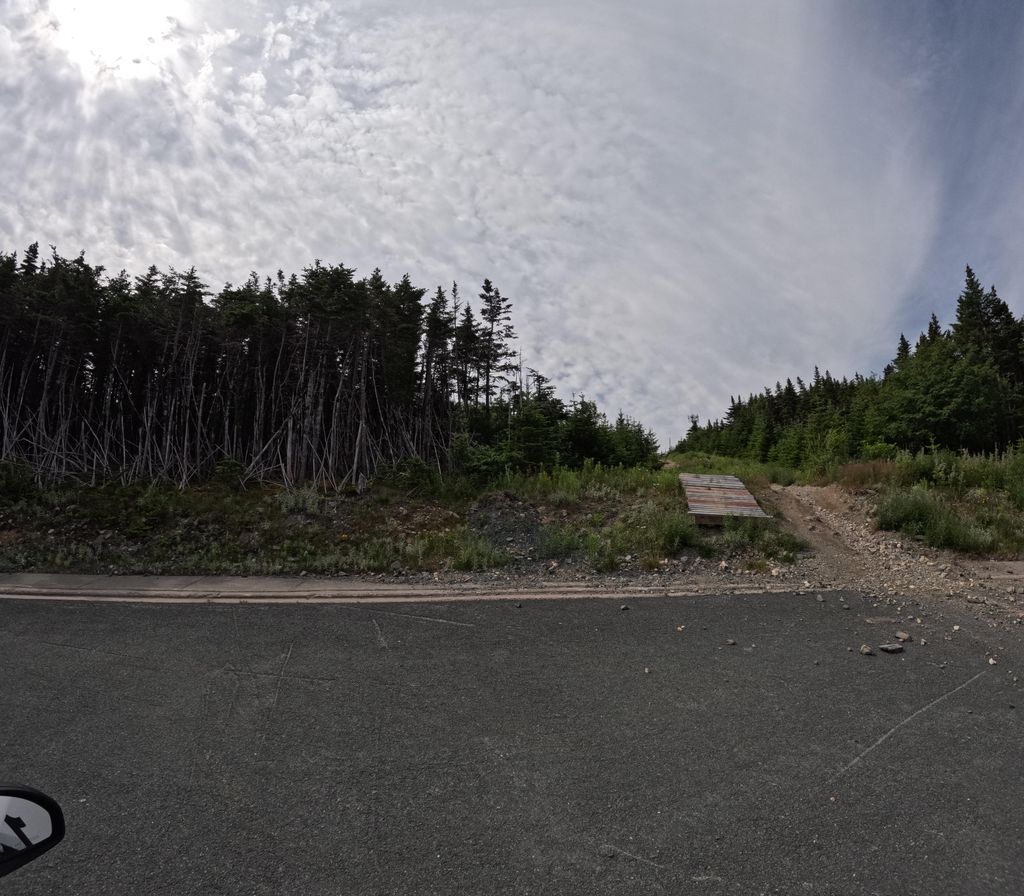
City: st_johns